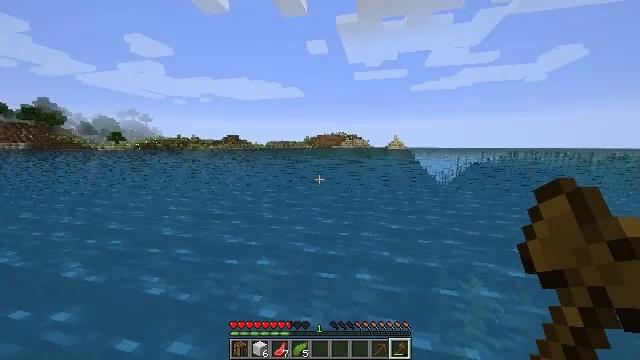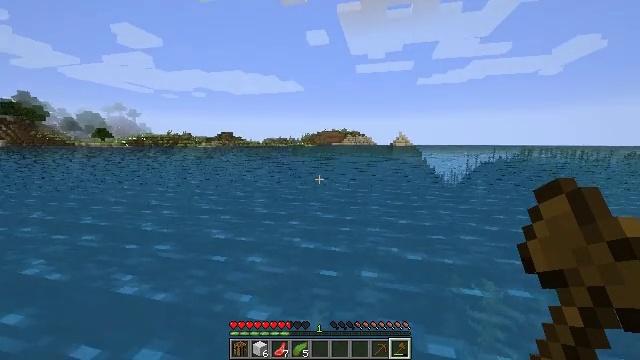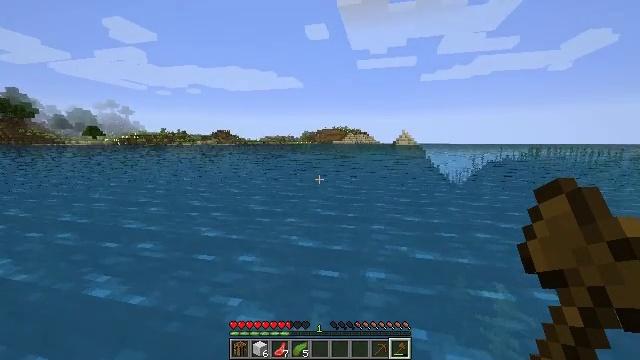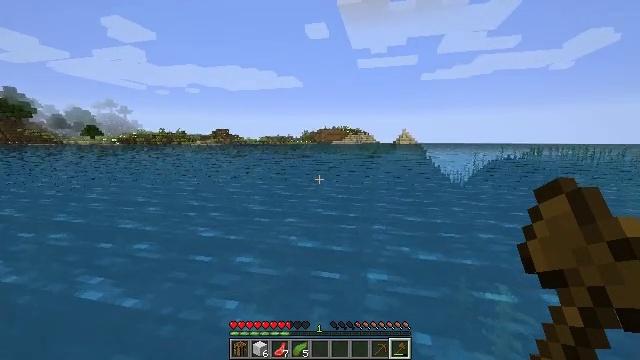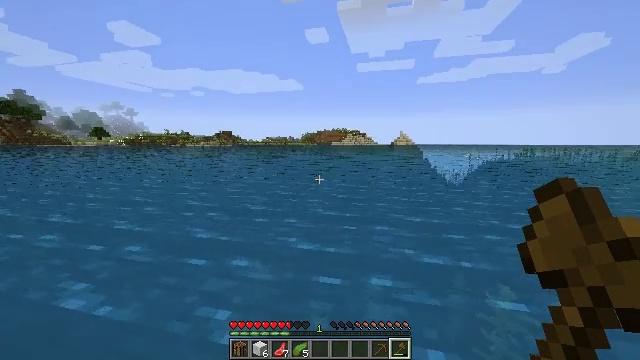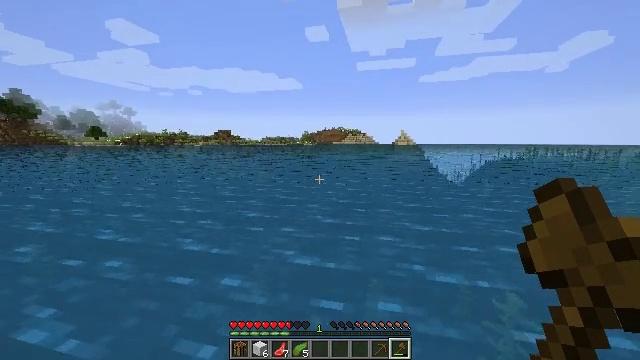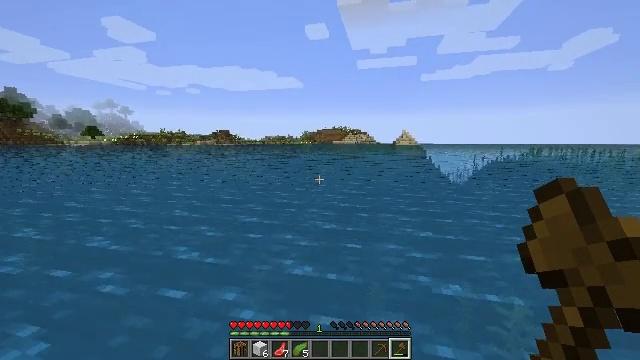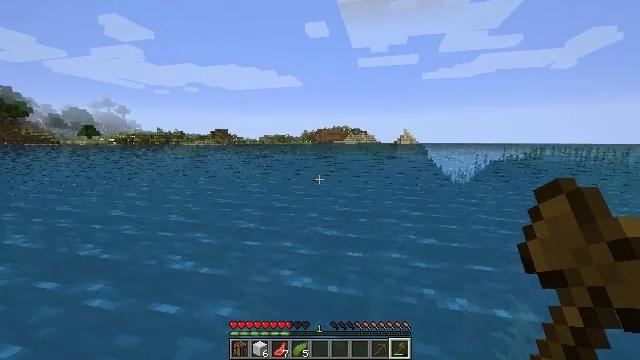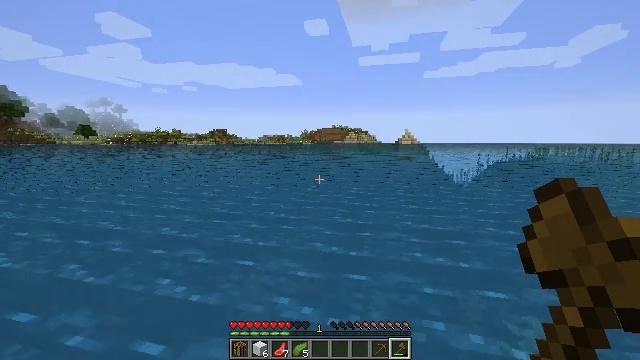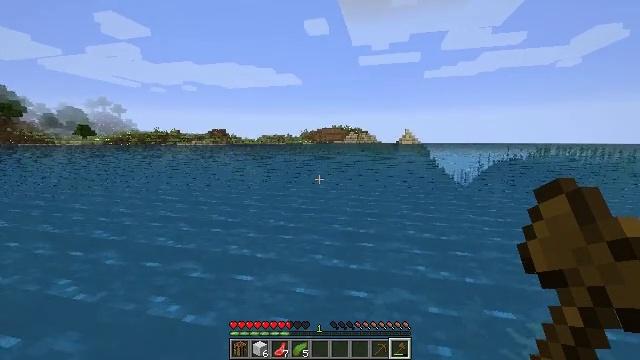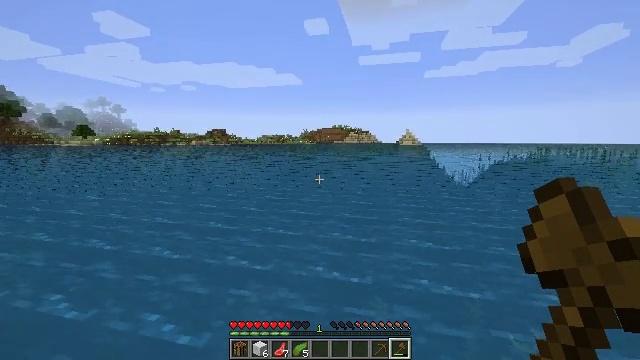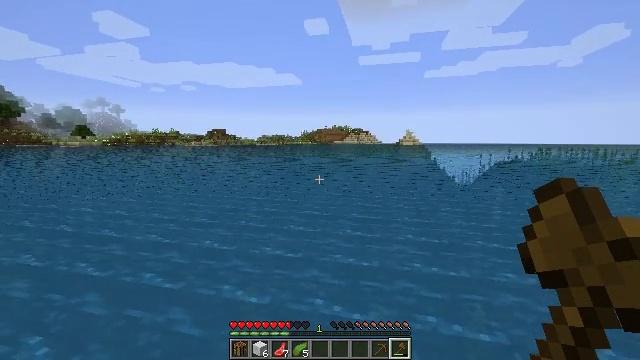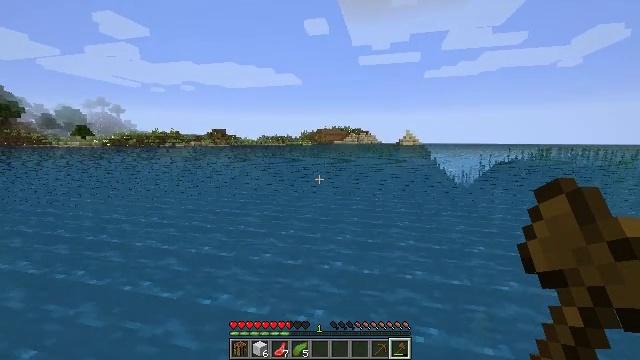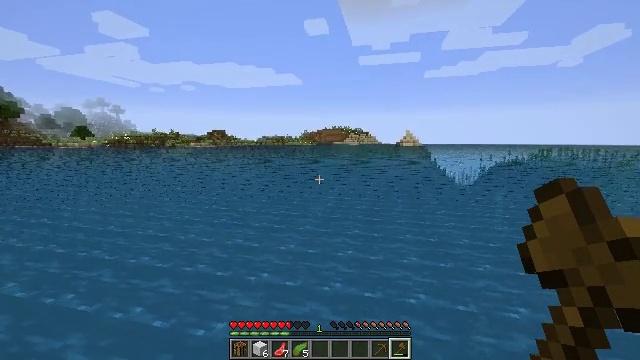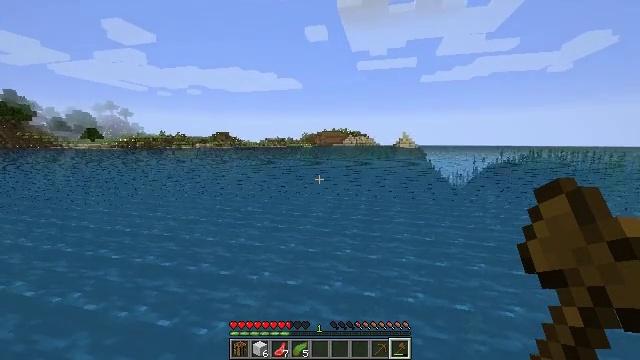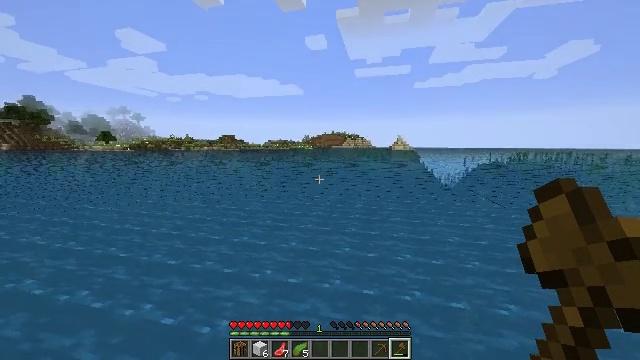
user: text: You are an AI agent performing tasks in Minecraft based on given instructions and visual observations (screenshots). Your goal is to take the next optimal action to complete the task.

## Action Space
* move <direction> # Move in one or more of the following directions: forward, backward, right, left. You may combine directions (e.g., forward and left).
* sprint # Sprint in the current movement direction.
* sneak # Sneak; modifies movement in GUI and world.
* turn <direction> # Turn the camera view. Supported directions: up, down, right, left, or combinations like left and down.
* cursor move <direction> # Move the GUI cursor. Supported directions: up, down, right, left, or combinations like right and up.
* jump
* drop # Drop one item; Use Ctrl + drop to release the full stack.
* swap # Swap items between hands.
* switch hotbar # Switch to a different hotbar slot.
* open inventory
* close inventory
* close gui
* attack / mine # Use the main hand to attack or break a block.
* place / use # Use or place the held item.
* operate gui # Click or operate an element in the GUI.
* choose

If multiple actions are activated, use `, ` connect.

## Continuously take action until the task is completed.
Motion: motion action
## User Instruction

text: Harvest kelp from the ocean.
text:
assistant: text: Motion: move forward, sprint, jump
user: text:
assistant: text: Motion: move forward, jump
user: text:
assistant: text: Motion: move forward, jump
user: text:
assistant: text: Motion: move forward, jump
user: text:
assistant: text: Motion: move forward, sprint, jump
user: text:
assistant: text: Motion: move forward, sprint, jump
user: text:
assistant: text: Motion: move forward, sprint, jump
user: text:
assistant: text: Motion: move forward, sprint, jump
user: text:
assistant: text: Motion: move forward, jump
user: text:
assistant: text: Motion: move forward, jump
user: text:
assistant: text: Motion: move forward, sprint, jump
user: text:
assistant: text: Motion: move forward, sprint, jump
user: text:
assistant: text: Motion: move forward, sprint, jump
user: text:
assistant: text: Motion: move forward, sprint, jump
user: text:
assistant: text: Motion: move forward, sprint, jump
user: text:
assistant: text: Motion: move forward, jump
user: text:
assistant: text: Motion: move forward, jump
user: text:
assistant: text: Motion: move forward, jump
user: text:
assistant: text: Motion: move forward, jump
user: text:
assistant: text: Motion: move forward, jump
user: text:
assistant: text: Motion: move forward, sprint, jump
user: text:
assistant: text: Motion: move forward, sprint, jump
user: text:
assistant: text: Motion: move forward, sprint, jump
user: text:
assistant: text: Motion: move forward, sprint, jump
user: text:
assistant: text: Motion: move forward, sprint, jump
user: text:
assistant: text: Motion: move forward, jump
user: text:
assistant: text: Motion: move forward, jump
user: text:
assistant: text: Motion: move forward, jump
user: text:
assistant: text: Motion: move forward, jump
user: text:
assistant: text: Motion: move forward, sprint, jump